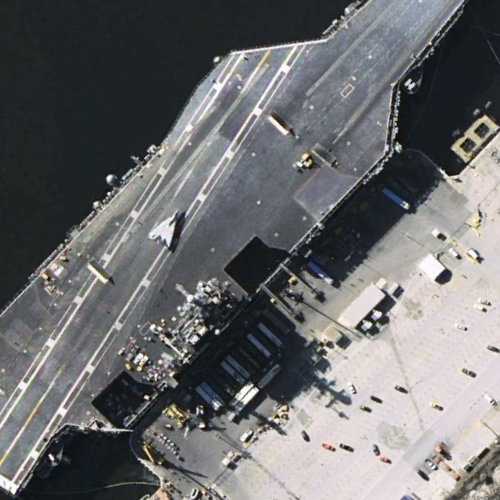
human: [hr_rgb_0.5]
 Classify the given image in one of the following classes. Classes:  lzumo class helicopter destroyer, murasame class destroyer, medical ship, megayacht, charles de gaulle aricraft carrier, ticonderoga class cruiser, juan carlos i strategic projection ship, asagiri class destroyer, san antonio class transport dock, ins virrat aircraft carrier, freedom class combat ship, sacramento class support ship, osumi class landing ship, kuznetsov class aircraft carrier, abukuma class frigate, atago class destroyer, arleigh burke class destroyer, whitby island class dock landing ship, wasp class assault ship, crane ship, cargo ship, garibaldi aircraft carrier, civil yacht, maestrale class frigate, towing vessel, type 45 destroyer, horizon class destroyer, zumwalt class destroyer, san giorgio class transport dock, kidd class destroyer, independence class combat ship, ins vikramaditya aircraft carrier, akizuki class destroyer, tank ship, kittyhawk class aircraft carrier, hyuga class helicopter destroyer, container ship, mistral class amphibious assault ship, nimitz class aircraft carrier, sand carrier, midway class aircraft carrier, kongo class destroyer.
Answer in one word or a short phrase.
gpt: KittyHawk class aircraft carrier